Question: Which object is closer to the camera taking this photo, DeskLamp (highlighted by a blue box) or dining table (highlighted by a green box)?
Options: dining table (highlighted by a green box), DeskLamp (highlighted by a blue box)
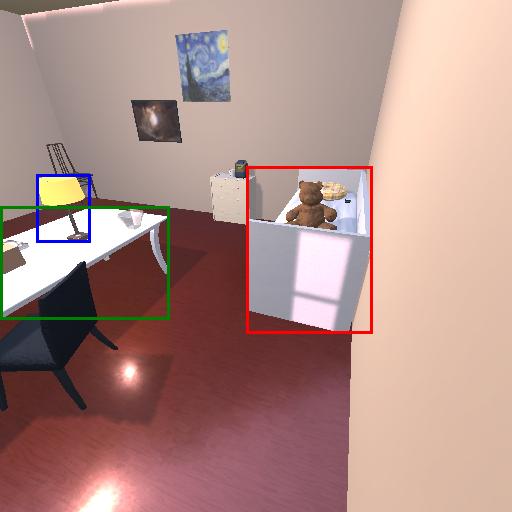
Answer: dining table (highlighted by a green box)